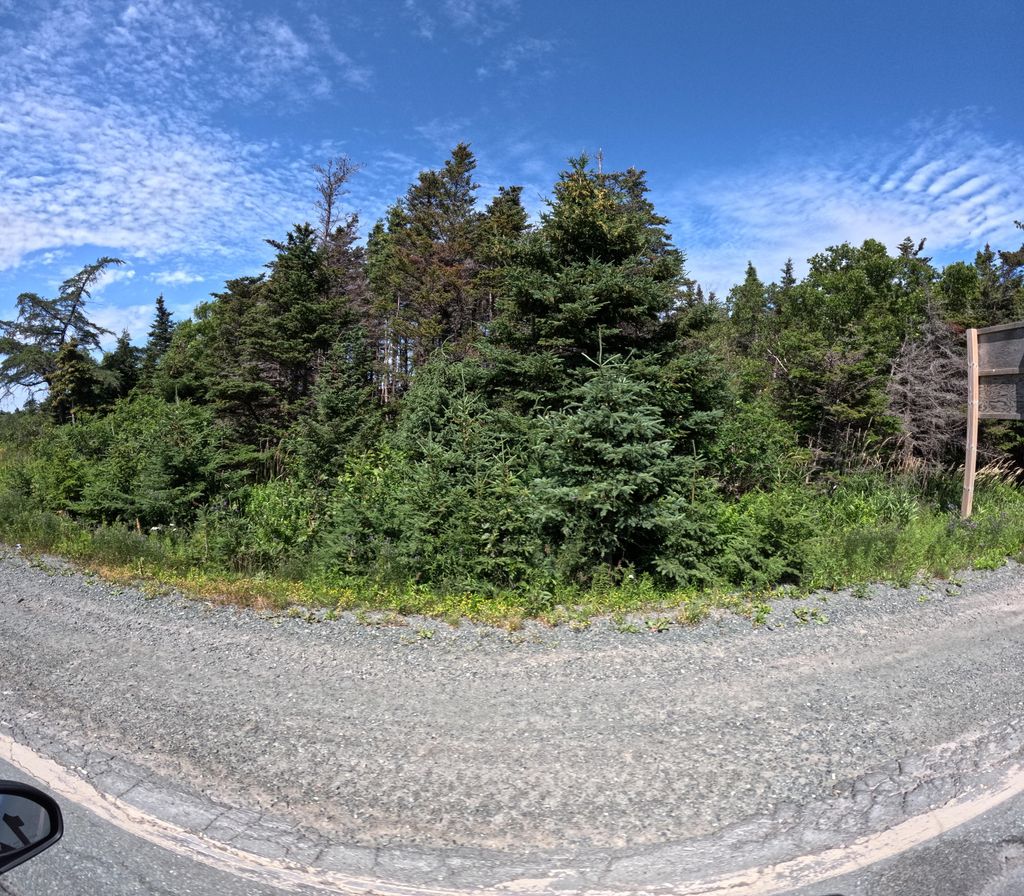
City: st_johns